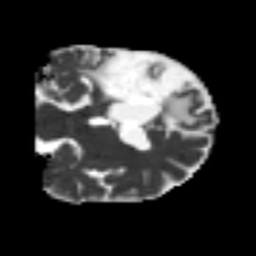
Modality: MD
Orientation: coronal
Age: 50
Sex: male
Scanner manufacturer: siemens
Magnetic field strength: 3 T
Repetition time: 4.987 s
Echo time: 0.0792 s